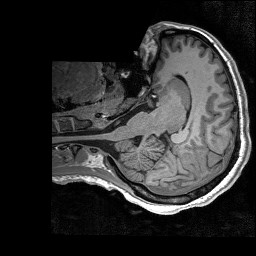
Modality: T1w
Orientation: axial
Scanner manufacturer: siemens
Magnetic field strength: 3 T
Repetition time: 2.53 s
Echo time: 0.00267 s